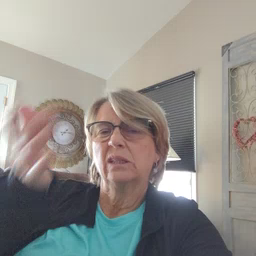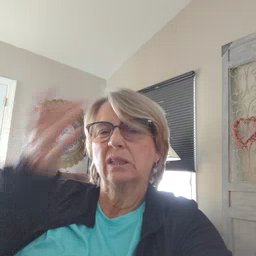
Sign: sick